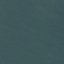
Label: SeaLake